Question: I have 'System.Windows.Media.Geometry g' and 'System.Windows.Point p'.

I want to know the shortest distance between the point and the outline of the geometry. How should I do it?
Here is my effort:
1. Geometry.GetOutlinedPathGeometry() returns PathGeometry.
2. PathGeometry.Figures returns PathFigure.
3. PathFigure.Segments returns PathSegment.
4. No useful method on PathSegment...
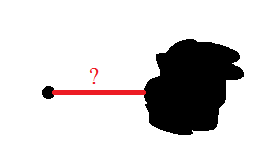
Answer: Basically, what you need to do is go through every point on that path that you got from your geometry and measure distance between one of those points and the segregated point.
There's a post on SO that finds the closest point to the segregated point:
<URL>
And there's a C++ algorithm that does the distance measuring. You'll just have to convert it to C#:
<URL>
You can probably also use 'Point.Subtract()' method to get and compare 'Vectors' between each of those points.
If you can get an array or list of points from that shape, then you can probably do something like this (Note that this is not as elaborate as the links I've provided. This will give you the shortest distance to one of the available points and not the segment itself):
'''
public static double GetShortestDistance(Point target, Point[] points)
{
var dist = 0;
foreach (var point in points)
{
var xDist = target.X - point.X;
var yDist = target.Y - point.Y;
var nDist = Math.Sqrt(xDist * xDist + yDist * yDist);
if (nDist < dist)
{
dist = nDist;
}
}
return dist;
}
'''
I recommend using the C++ algorithm in the second link.